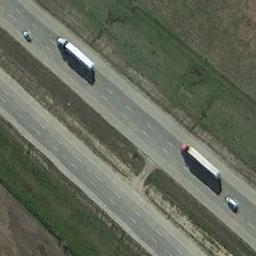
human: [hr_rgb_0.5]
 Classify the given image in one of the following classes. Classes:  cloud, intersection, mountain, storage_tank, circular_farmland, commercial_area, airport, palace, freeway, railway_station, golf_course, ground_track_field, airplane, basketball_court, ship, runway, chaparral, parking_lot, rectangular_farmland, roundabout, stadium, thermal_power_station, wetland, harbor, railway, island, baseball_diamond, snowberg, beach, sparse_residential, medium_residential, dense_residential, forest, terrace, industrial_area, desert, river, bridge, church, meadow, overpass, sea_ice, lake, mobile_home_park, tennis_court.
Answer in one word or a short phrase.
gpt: freeway